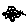
Label: car